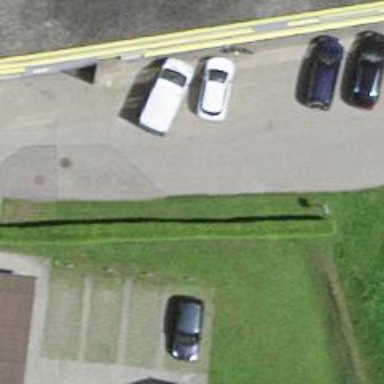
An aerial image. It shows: Hedge acting as barrier.